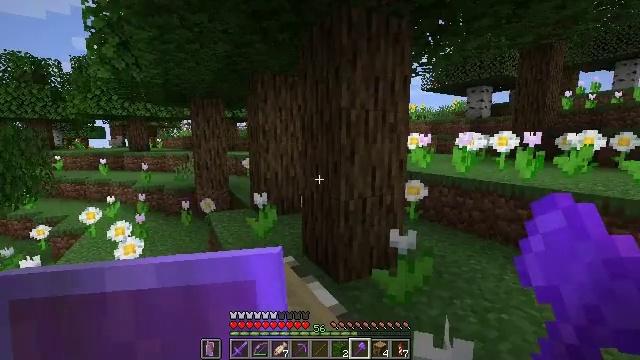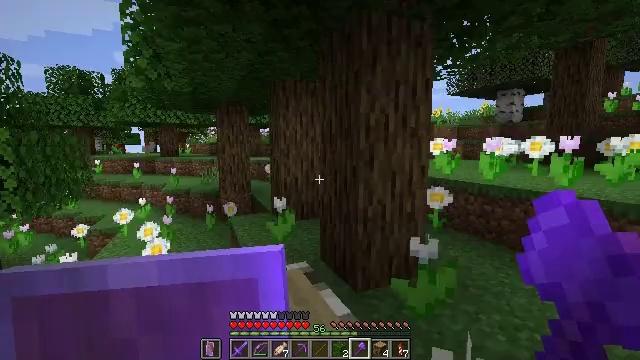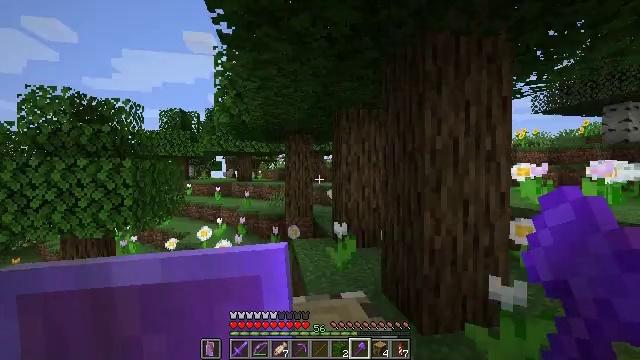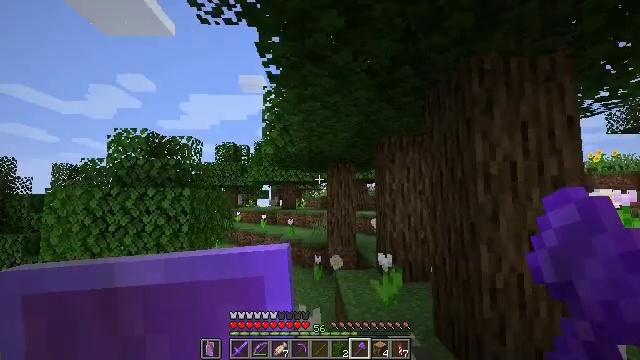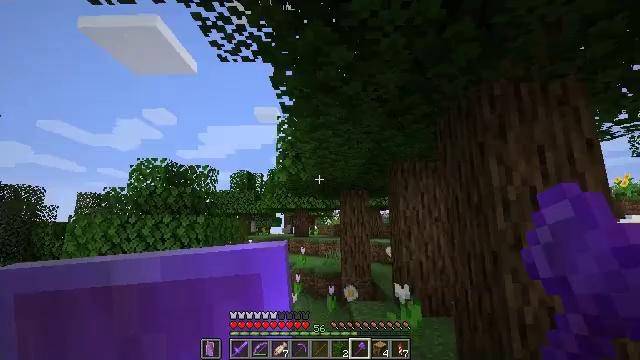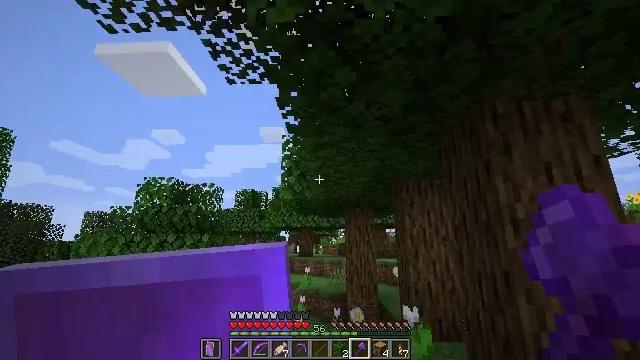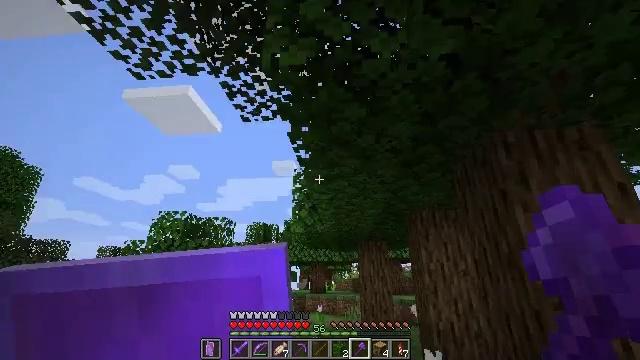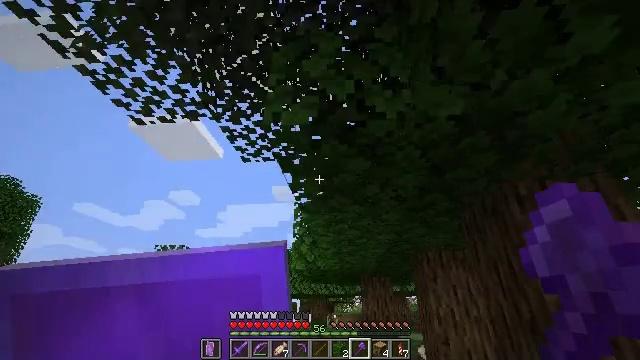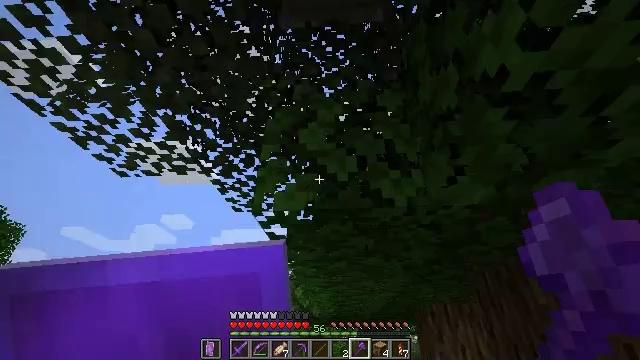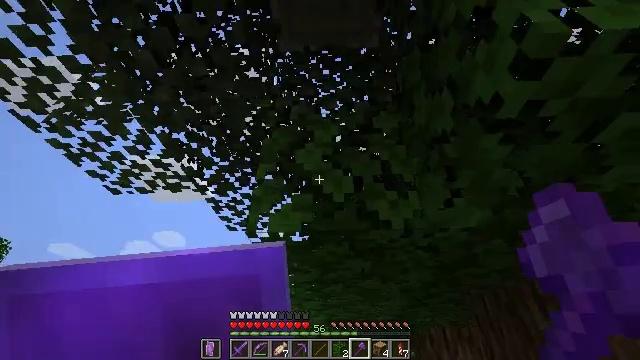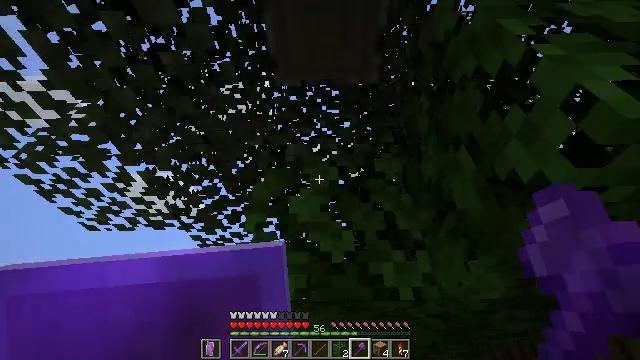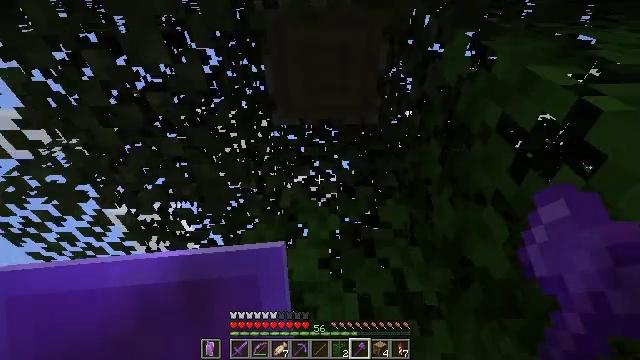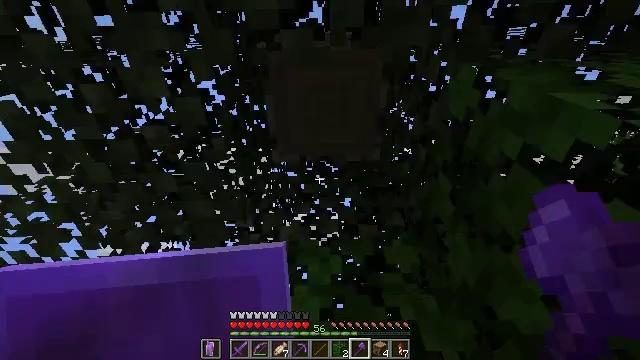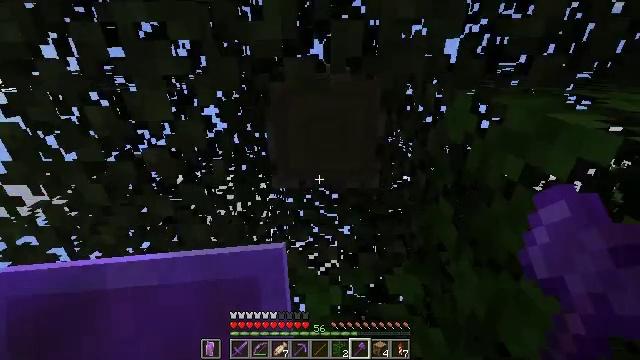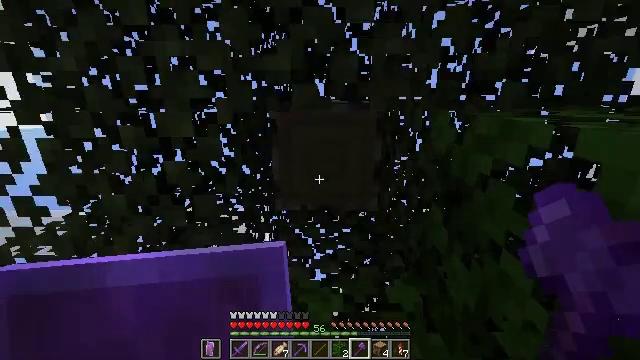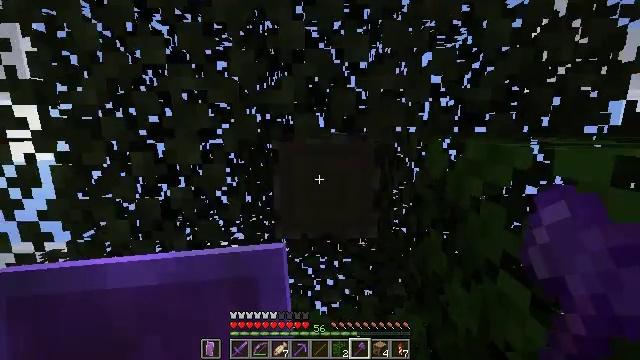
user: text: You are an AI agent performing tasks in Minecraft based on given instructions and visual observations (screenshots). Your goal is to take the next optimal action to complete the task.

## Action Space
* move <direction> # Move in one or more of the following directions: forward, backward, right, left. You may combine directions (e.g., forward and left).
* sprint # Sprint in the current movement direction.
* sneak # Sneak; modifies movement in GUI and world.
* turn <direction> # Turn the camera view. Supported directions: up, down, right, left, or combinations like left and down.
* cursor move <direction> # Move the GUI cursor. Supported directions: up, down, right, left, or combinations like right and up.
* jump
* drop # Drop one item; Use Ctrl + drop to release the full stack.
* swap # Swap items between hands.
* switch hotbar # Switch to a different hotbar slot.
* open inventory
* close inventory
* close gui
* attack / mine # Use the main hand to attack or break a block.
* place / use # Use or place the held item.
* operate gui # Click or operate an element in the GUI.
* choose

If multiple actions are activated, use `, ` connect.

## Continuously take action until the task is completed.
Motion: motion action
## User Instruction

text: Break the birch log in the forest.
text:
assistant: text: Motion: turn left and up
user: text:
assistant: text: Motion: turn left and up
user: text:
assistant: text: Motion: turn left and up
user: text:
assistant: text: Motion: turn left and up
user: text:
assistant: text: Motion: move forward, turn left and up
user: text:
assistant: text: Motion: move forward, turn left and up
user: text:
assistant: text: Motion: move forward, turn up, jump
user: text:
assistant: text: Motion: move forward, turn right and up, jump
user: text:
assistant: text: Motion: move forward, turn right and up, jump
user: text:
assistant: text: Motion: move forward, turn right and up, jump
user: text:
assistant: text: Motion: move forward, turn up
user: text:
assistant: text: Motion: turn up
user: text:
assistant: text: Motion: turn up
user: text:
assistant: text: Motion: turn up
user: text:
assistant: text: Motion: turn up
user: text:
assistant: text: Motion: turn up
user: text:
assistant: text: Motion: no_op
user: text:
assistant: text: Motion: no_op
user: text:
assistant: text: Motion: attack / mine
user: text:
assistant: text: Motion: attack / mine
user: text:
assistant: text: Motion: attack / mine
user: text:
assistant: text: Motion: attack / mine
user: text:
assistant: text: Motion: attack / mine
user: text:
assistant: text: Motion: attack / mine
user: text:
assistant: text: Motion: attack / mine
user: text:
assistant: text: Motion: attack / mine
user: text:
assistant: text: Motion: attack / mine
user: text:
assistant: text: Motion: attack / mine
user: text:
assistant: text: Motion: attack / mine
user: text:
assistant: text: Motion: attack / mine